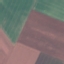
Land use / land cover: AnnualCrop